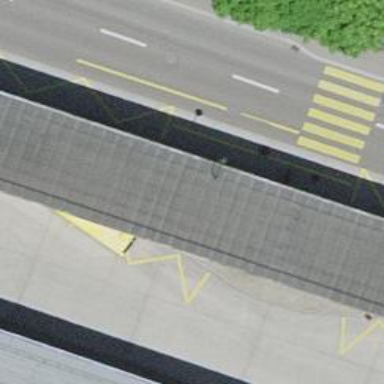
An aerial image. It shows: Platform with shelter for public transport.